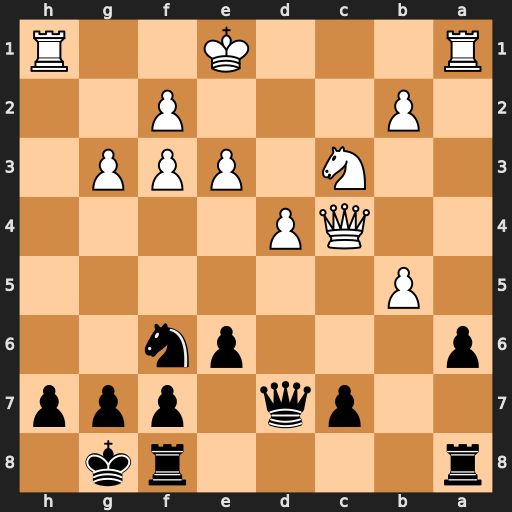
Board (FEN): r4rk1/2pq1ppp/p3pn2/1P6/2QP4/2N1PPP1/1P3P2/R3K2R
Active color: b
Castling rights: KQ
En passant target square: -
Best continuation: axb5 Rxa8 bxc4